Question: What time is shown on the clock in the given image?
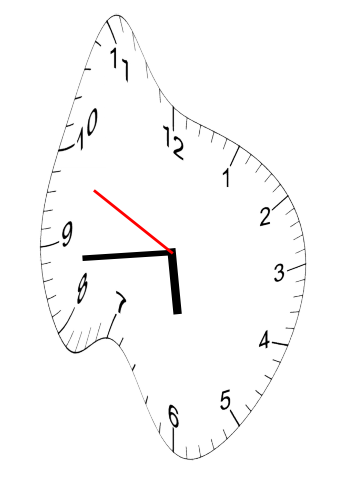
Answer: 05:43:49